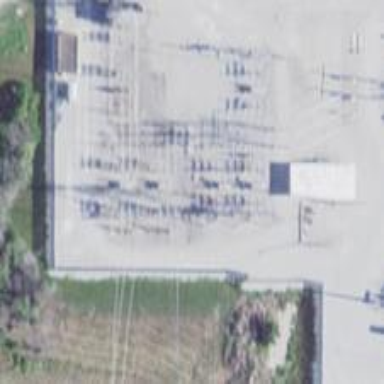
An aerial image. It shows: Switch for power supply.